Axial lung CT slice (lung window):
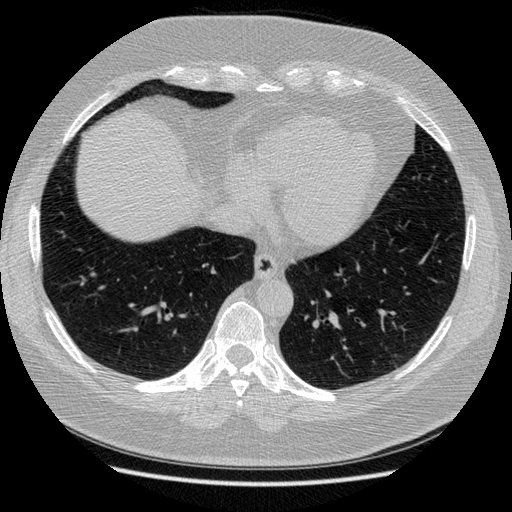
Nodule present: no